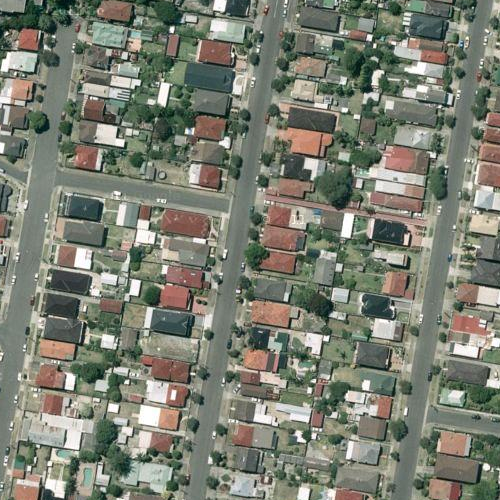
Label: sydney